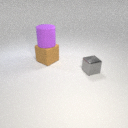
small gray metal cube to the right of large brown rubber cube